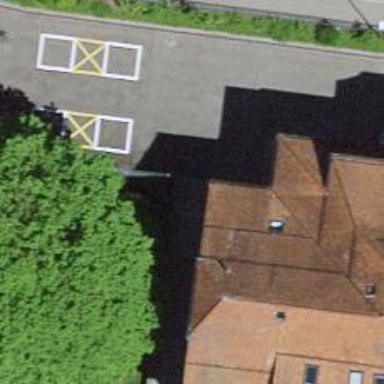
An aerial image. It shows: Set of steps on the road.